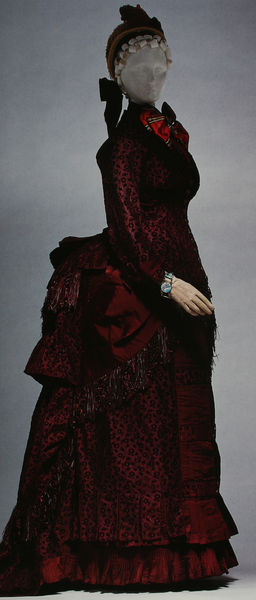
Titel: Tageskleid
Künstler: Emile Pingat
Standort: Kyoto (Japan)
Institution: Kyoto Costume Institute
Schlagwörter: blau, hand, abend, finger, frau, grau, hut, kleid, schmuck, schwarz, dame, rot, haube, mode, muster, schleife, arm, falten, gesicht, haarschmuck, kragen, spitze, ärmel, fransen, gewand, kostüm, stoff, saum, locken, seide, kopfbedeckung, japan, bordüre, halstuch, dunkelrot, seitenansicht, uhr, robe, rüsche, rüschen, abendkleid, foto, fotografie, punkte, rit, puppe, armband, weinrot, volant, volants, textil, feingliedrig, europa, historisch, barok, sissi, türkies, burgund, kyoto, armbanduhr, grauer hintergrund, schneiderpuppe, barokke, stufenrock, tornüre, txtil, dunkelwor, kopfbedeckunf, rotbrauzn, karierte schleife